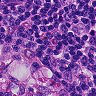
Metastatic tissue present: no